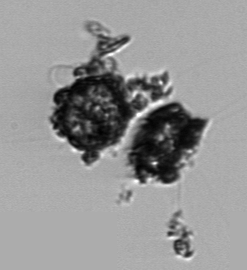
Label: Thalassiosira_TAG_external_detritus